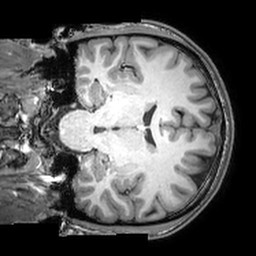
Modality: T1w
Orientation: coronal
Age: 25
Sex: male
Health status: healthy
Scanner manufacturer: philips
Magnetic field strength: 3 T
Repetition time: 0.007071 s
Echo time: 0.003182 s